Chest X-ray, PA view. Patient: 68 years old, sex F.
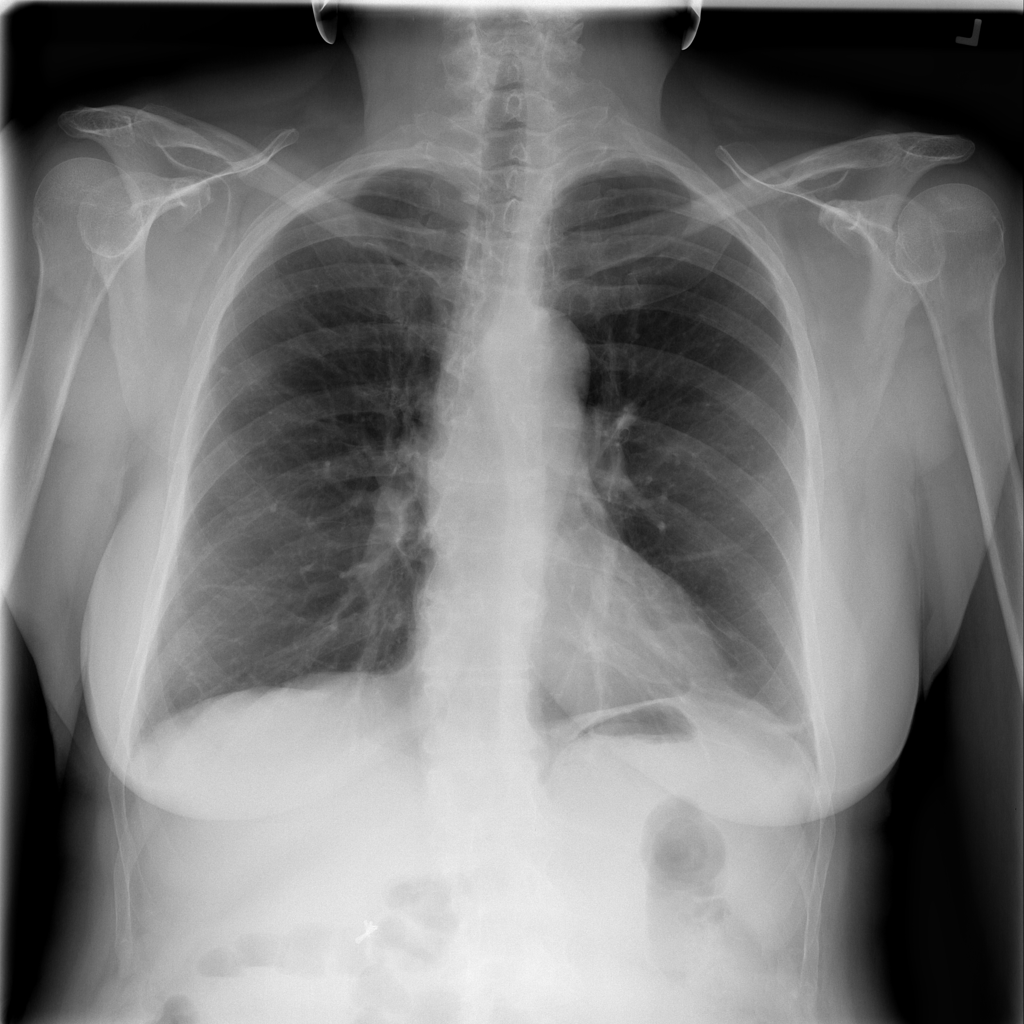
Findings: Effusion